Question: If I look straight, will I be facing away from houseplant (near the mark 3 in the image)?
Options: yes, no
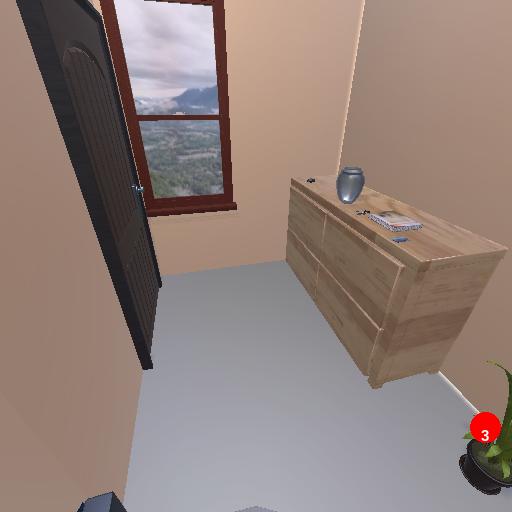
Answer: yes